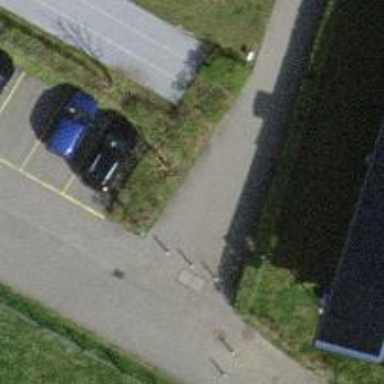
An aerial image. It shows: Bollard.